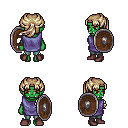
a pixel art fantasy rpg character, female body template, orc, green skin, chain tabard jacket, teal pants, white blonde princess hairstyle, maroon shoes, shield, four views (front, back, left, right), 2x2 character sprite sheet, small pixel art, hard edges, no anti-aliasing